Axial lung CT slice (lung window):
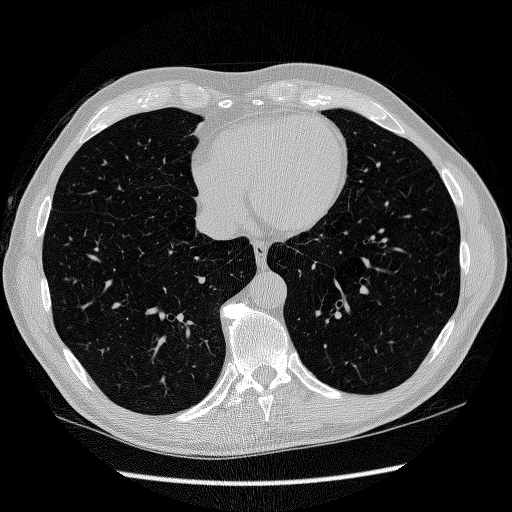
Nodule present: no